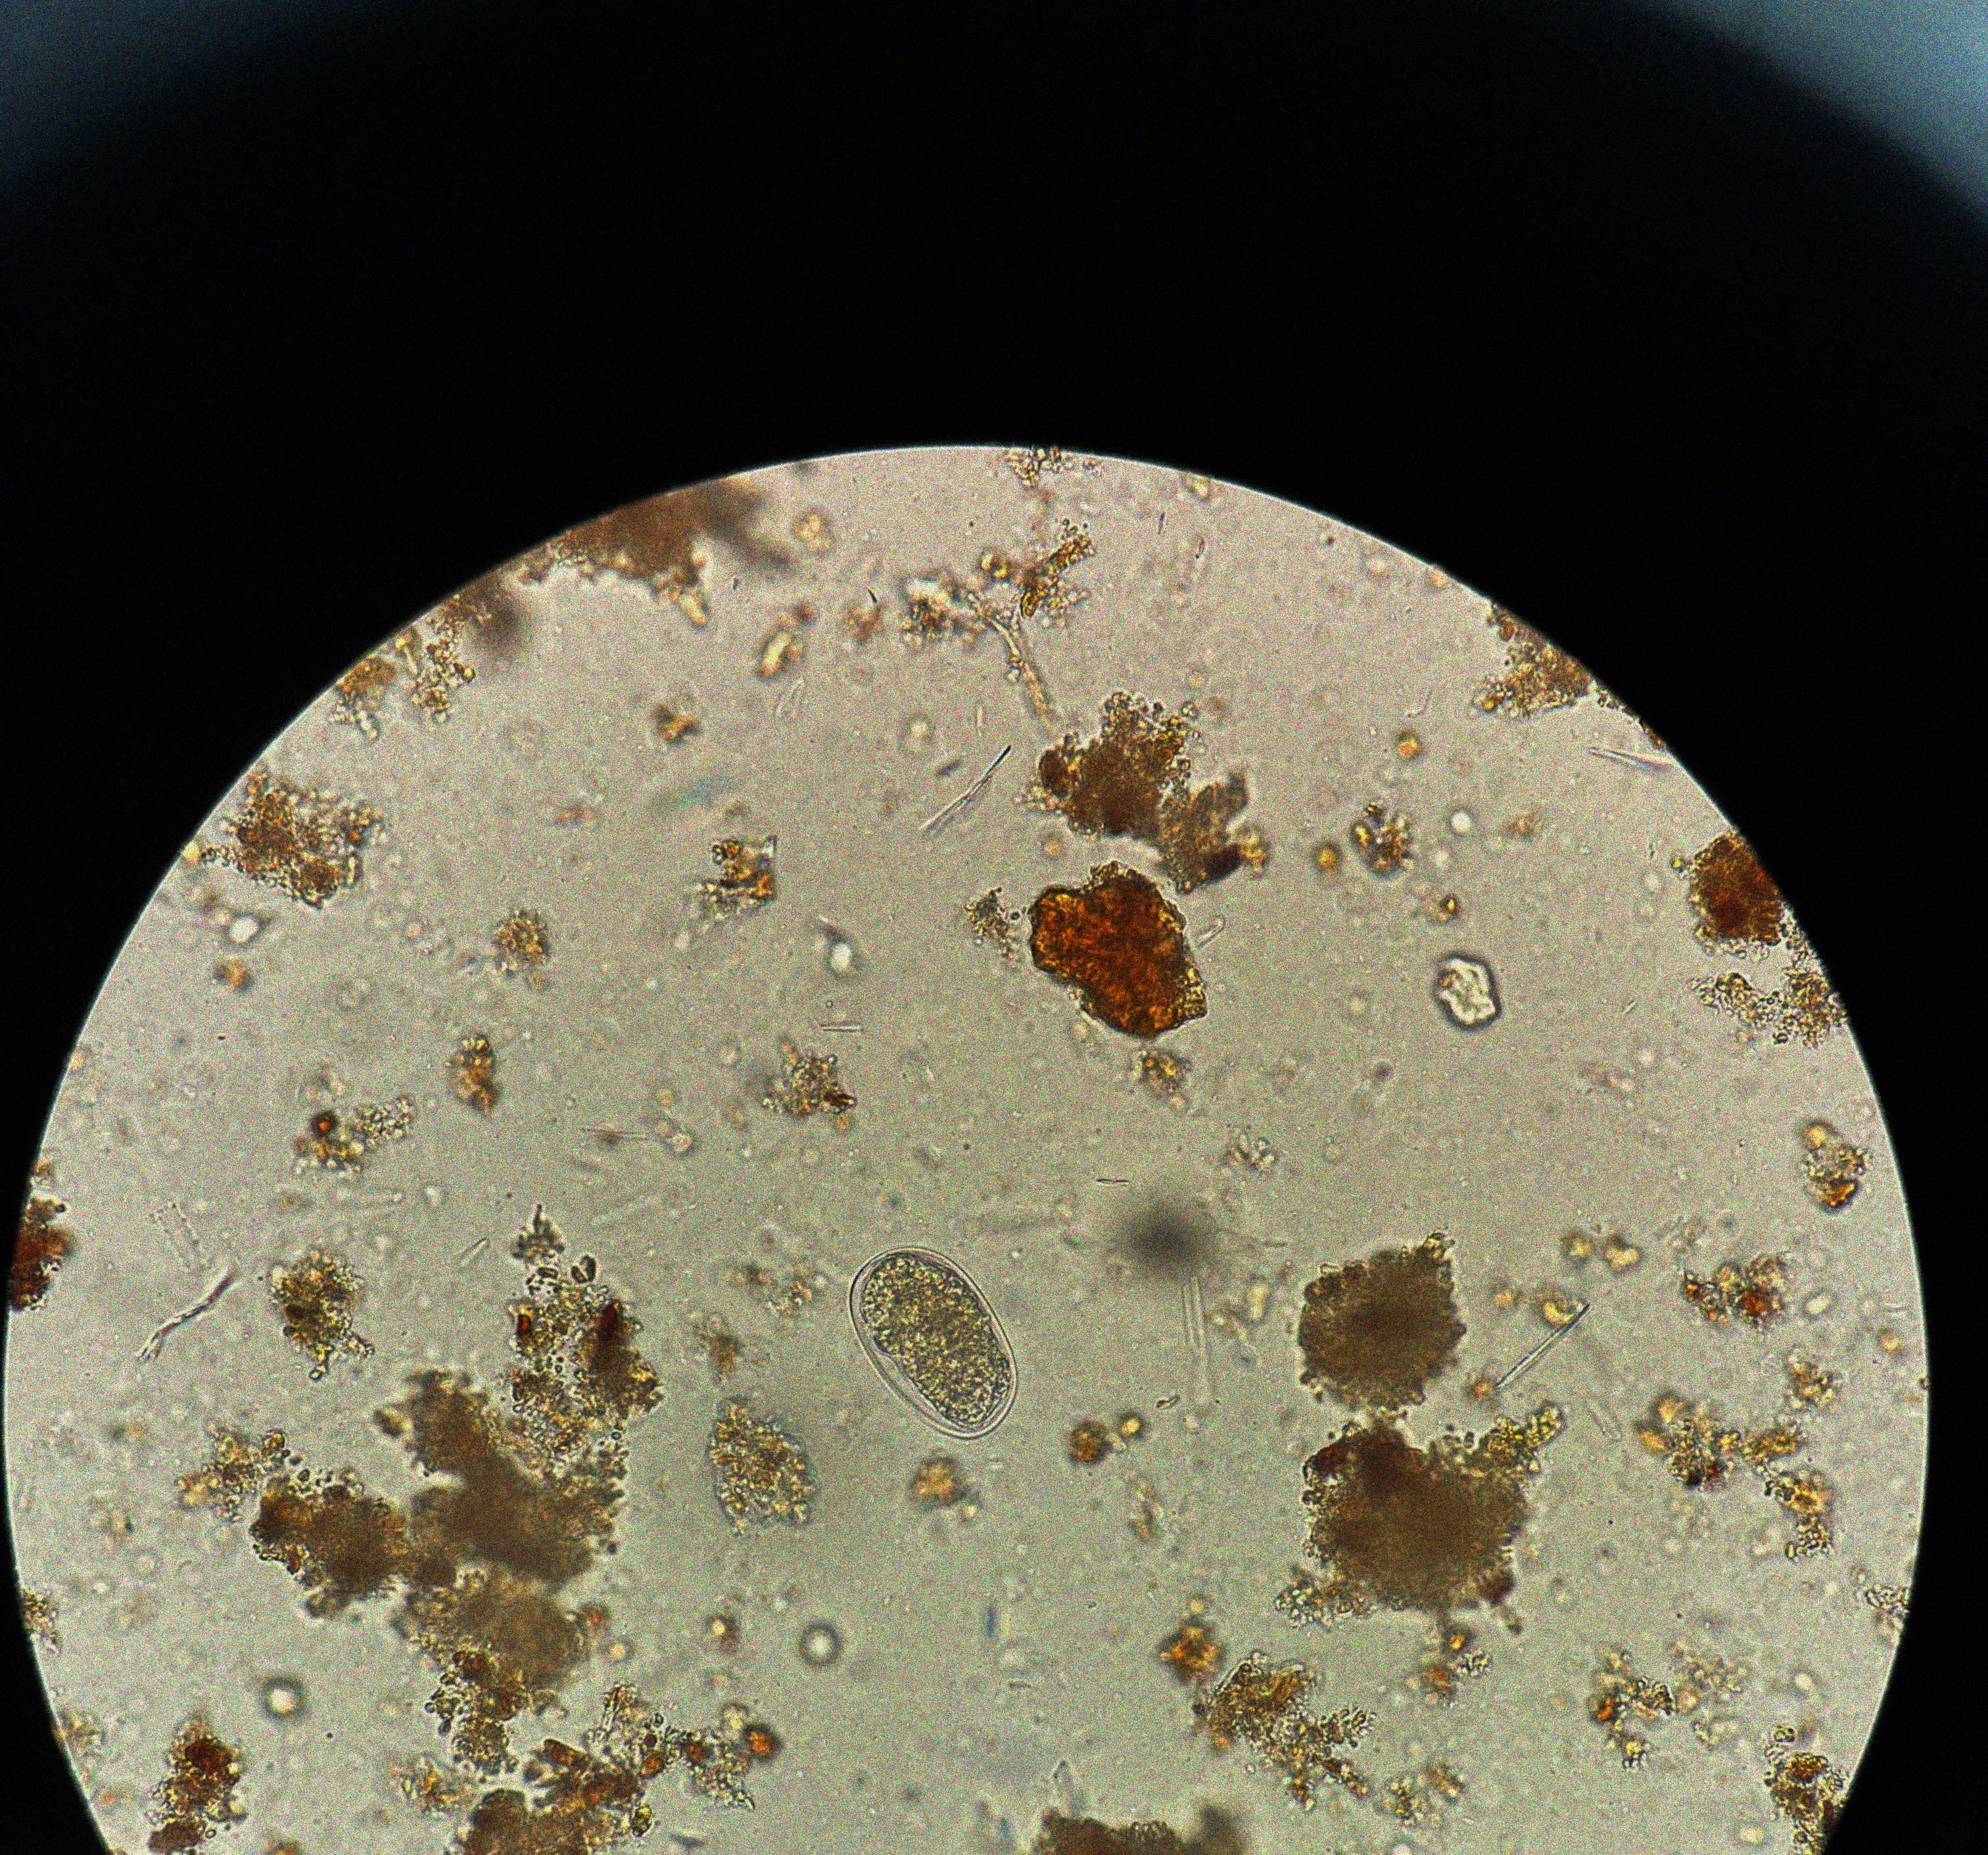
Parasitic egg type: Hookworm egg